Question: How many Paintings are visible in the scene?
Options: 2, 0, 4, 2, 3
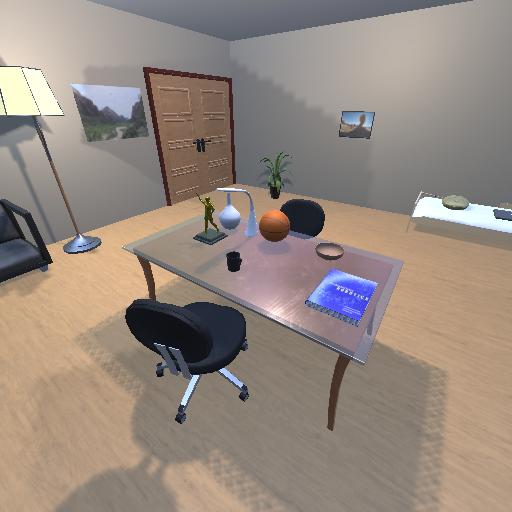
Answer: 2